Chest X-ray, PA view. Patient: 38 years old, sex F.
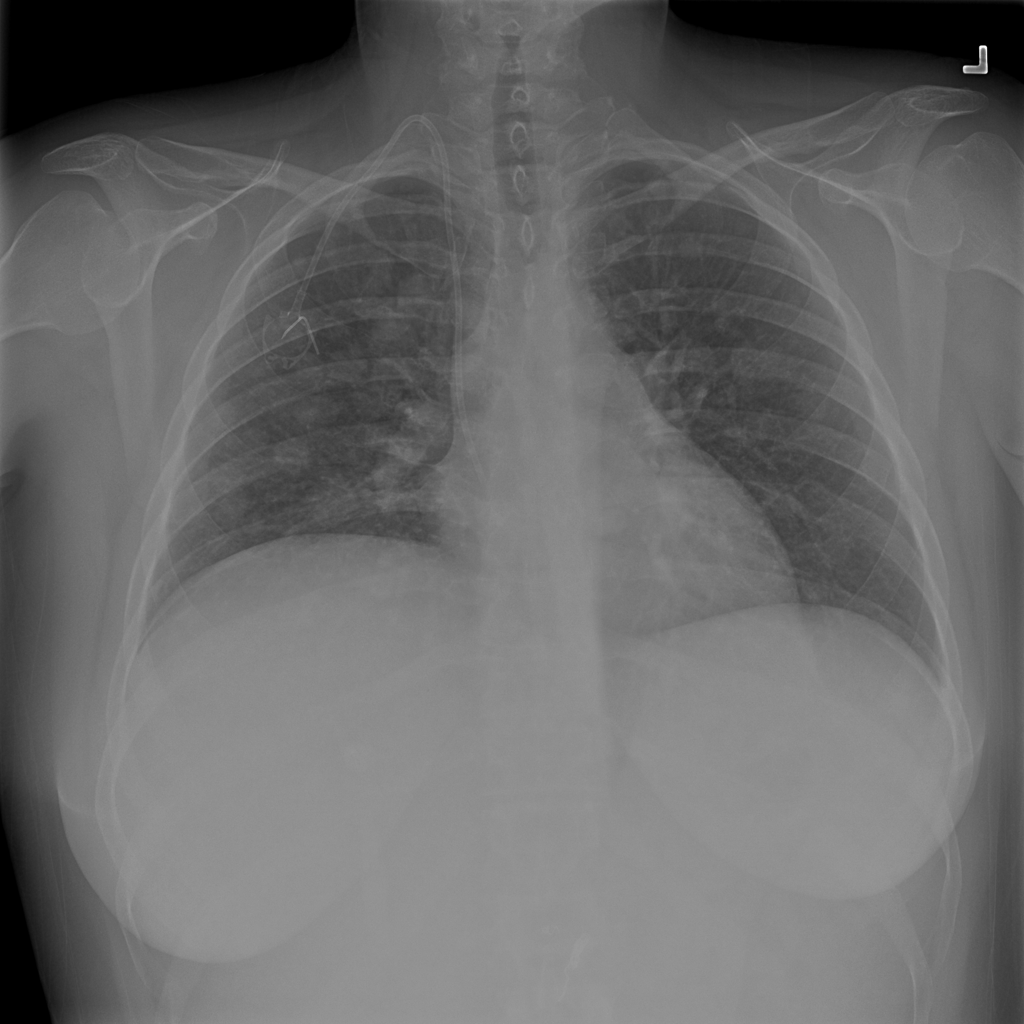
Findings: Mass